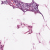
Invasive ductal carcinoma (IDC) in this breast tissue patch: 1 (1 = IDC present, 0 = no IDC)